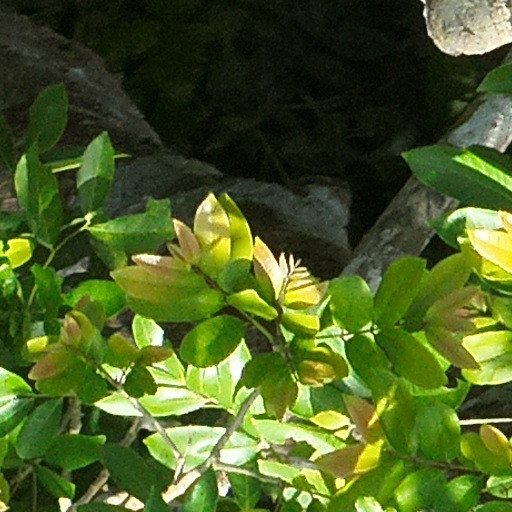
Species: Simarouba amara
GBIF accepted scientific name: Simarouba amara
Crown area (m\u00b2): 123.538